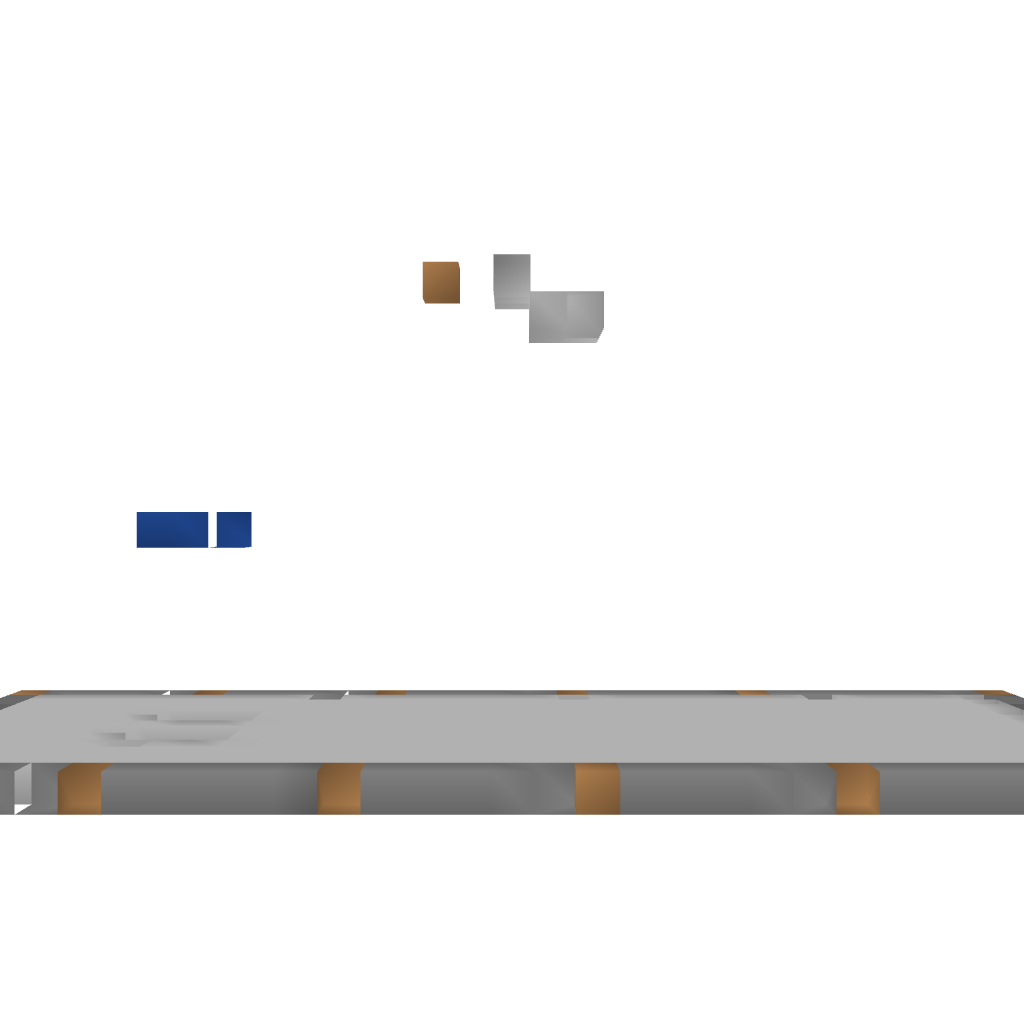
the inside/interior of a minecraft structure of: Human fountain